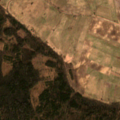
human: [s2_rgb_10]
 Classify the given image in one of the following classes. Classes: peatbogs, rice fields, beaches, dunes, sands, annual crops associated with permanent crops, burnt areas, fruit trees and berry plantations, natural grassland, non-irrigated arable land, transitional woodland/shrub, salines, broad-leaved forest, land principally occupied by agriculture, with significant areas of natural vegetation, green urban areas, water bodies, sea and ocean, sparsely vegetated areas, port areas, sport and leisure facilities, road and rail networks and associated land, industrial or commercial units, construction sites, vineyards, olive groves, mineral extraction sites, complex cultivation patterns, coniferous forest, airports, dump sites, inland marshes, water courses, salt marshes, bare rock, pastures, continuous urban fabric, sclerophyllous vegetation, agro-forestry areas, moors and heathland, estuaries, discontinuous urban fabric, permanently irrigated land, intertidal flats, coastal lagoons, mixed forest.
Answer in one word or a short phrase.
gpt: non-irrigated arable land, pastures, complex cultivation patterns, mixed forest, transitional woodland/shrub